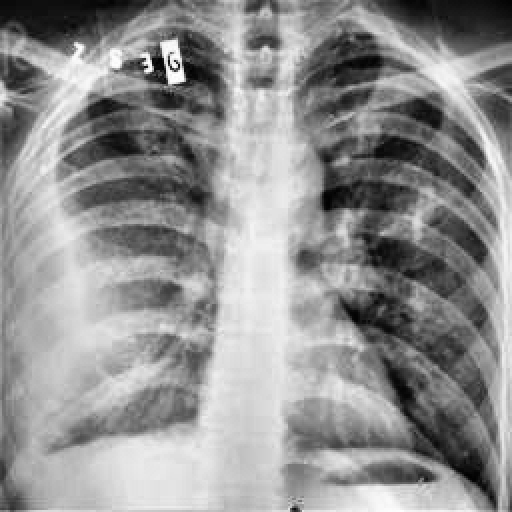
Finding: TUBERCULOSIS